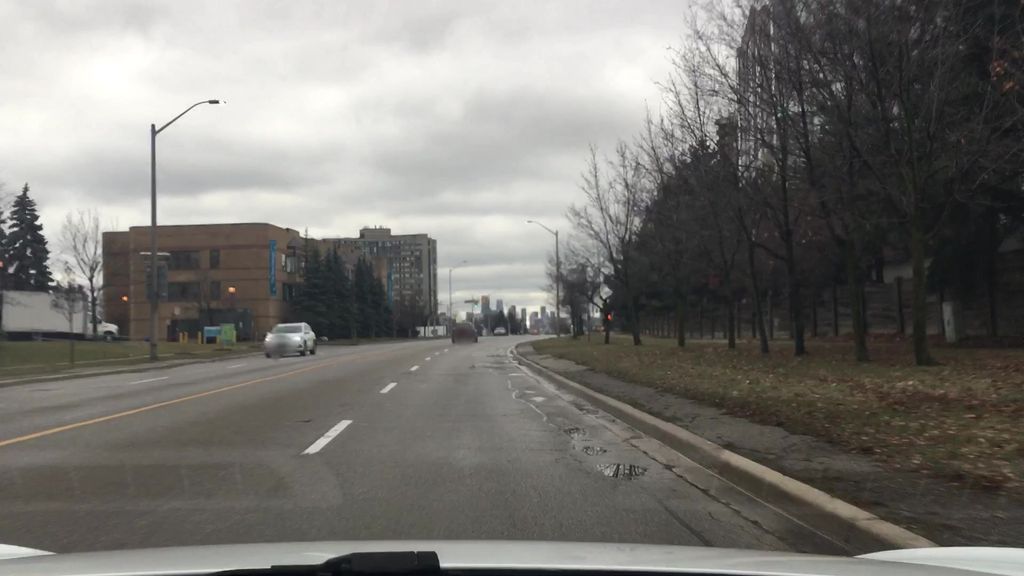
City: toronto